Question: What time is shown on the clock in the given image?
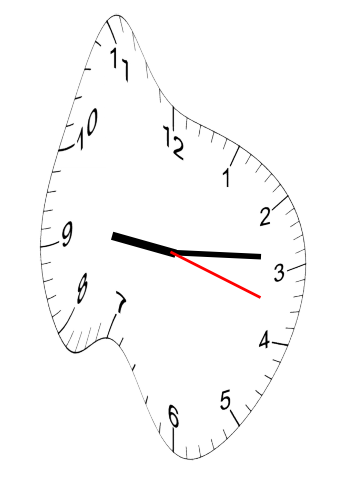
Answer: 09:14:18